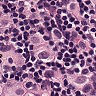
Metastatic tissue present: yes